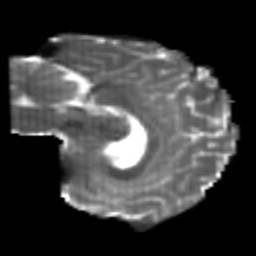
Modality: T2w
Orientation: sagittal
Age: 26
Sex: male
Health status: healthy
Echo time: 0.074 s